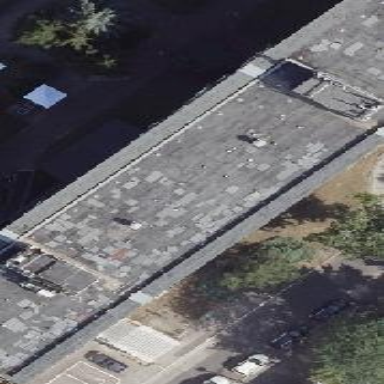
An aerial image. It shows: Nursing home with flat roof.